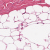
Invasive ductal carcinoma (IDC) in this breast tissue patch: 0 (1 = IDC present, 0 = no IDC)